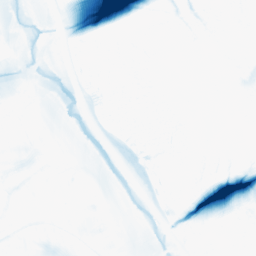
Category: morphological
Decomposition family: morphological_ellipse
Decomposition parameters: operation: closing
width: 50
height: 20
Upsampling method: bspline
Upsampling parameters: scale: 2
Upsampling scale: 2